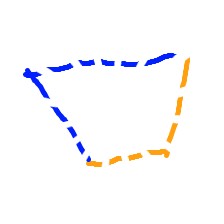
Shape: trapezoid